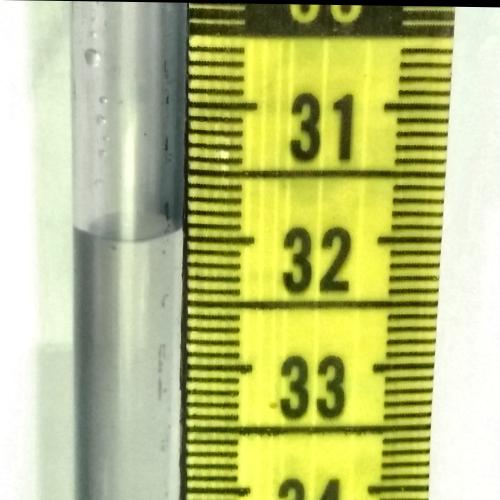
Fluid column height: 32.0 cm